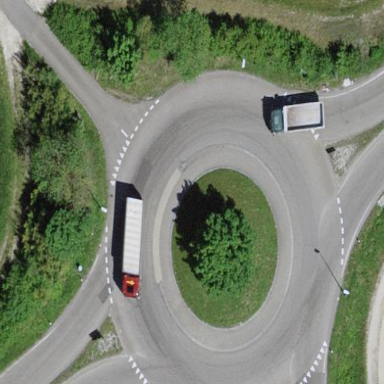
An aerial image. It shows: Secondary road made of asphalt leading to roundabout.